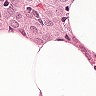
Metastatic tissue present: yes